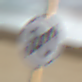
Verkehrszeichen: EndeGeschwindigkeit80
Umgebung: Outdoor, Suburban
Tageszeit: MorningAfternoon
Wetter: PartlyCloudy
Licht: Natural
Jahreszeit: NotSpecified
Kontrast: HighContrast